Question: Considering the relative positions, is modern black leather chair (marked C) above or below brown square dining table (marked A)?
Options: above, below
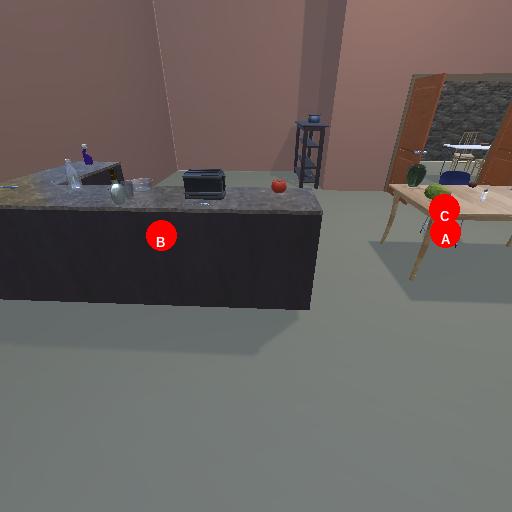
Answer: above